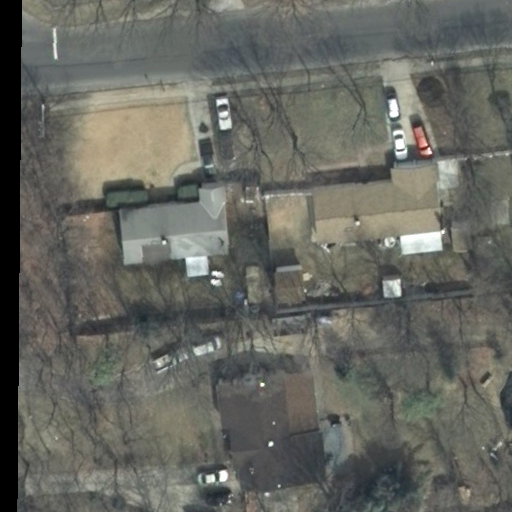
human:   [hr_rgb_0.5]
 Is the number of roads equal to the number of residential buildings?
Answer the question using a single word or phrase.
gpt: no

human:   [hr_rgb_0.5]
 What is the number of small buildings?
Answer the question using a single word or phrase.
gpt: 0

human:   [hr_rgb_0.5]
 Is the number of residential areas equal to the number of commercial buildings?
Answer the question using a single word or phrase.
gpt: no

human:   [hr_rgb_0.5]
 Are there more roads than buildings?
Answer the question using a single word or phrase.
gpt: no

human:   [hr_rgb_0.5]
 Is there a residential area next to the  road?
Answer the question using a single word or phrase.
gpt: yes

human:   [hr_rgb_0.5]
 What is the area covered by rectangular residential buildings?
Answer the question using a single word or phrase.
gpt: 0m2

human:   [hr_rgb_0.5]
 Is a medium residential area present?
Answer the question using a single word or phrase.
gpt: no

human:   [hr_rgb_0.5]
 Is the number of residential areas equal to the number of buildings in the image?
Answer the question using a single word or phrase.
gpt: no

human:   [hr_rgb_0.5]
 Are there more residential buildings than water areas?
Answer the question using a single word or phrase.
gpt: yes

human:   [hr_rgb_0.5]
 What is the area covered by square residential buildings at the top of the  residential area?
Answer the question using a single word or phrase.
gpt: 0m2

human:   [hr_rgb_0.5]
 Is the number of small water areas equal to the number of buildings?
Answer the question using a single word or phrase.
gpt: no

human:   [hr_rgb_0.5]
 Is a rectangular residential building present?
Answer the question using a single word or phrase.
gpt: no

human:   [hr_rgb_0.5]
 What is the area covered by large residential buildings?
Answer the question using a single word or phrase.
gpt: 0m2

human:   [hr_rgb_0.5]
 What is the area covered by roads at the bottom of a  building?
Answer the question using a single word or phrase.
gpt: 0m2

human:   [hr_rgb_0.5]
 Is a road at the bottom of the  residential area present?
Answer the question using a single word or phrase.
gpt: no

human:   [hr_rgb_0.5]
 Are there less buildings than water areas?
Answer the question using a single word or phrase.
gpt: no

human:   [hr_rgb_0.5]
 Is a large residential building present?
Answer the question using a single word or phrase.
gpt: no

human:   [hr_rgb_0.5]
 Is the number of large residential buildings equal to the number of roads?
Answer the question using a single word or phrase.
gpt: no

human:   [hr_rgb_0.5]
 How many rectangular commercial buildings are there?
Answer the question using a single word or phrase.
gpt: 0

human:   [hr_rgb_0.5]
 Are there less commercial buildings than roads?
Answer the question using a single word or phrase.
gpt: yes

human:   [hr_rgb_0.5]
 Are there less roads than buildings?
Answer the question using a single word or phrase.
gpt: yes

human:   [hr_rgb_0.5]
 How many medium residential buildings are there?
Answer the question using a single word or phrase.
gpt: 3

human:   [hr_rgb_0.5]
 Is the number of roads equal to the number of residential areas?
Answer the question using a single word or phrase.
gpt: yes

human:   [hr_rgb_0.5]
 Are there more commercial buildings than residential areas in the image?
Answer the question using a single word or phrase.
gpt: no

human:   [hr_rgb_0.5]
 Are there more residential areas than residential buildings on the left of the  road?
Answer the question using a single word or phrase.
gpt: no

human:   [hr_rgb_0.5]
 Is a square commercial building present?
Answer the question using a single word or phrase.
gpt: no

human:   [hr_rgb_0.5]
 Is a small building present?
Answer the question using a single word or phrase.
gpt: no

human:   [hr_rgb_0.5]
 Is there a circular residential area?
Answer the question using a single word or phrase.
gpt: no

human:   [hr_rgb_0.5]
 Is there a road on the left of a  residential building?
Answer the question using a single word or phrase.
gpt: no

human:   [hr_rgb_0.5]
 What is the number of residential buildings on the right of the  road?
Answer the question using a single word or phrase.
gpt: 1

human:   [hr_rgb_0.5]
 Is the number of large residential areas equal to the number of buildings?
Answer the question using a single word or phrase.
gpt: no

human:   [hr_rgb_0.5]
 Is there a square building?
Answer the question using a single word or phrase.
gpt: no

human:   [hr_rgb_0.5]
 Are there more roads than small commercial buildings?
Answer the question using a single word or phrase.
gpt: yes

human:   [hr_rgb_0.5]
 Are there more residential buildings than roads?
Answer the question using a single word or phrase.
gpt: yes

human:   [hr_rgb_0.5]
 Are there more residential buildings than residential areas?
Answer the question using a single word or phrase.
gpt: yes

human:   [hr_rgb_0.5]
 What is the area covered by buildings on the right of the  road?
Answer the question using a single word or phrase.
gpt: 354m2